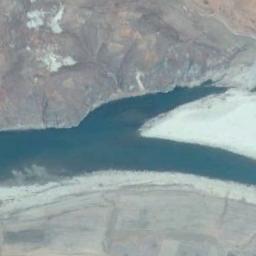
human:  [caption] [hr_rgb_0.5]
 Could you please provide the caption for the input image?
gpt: A curved turquoise river with sandbars on the banks and tan mountains on both sides .

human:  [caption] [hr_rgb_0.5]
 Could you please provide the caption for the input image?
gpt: The ground is uneven beside the river .

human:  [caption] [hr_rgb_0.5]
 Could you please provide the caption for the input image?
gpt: The deep blue river with a channel bar goes through the mountainous area .

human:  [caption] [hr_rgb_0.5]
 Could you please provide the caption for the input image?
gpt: The river goes through the bare land .

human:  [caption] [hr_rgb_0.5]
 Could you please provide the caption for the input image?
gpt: There are bare land around the river .